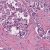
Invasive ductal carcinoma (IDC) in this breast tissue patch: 1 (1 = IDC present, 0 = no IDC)